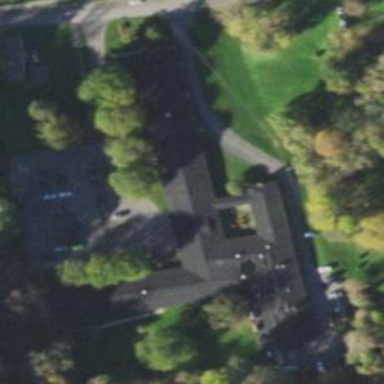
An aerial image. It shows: Nursing home.